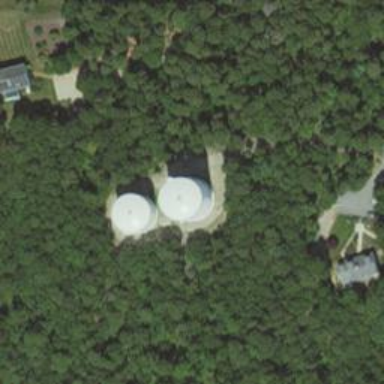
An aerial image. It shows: Water tower that is man-made.